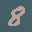
Label: 8